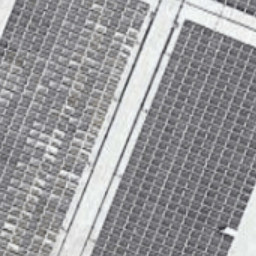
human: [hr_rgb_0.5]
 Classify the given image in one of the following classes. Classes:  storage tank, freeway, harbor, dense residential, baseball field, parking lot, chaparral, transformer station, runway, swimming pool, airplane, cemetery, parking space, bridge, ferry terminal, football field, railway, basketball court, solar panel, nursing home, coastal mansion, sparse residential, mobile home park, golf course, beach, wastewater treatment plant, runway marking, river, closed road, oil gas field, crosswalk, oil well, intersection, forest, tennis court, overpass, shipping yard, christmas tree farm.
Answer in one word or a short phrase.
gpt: solar panel